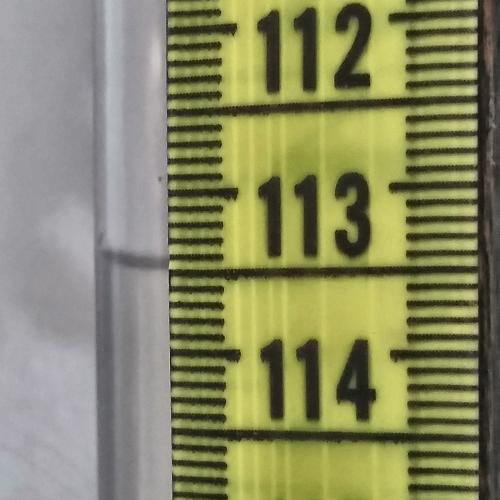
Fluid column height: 113.5 cm